Question: So I'm making a seekable video progress bar, and I need the playhead to have a transparent border around it, but such that it masks out progress bar that contains it and shows underlying video. Here's a diagram of what I need to do.

Assuming the diagonal lines represent the video playing underneath the progress bar, you can see how the border around the playhead should mask out the progress bar. Is there a good browser-safe way to do this?
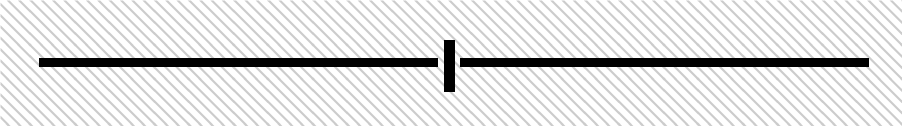
Answer: We create the video container first. Then, we create a container to house the seeker within. The seeker contains the 3 pieces that make up the 'scrollbar'. the left line, seek button, and right line.
'''
<div class="video">
<div class="container">
<div class="seeker">
<div class="left-line"></div>
<div class="seek-button"><a href="#"></a></div>
<div class="right-line"></div>
</div>
</div>
</div>
'''
Then the CSS to create the effect that you'er going for:
'''
.video{
width:920px;
height:300px;
position:relative;
border-radius:3px;
border:1px solid #ccc;
background:#ecebeb;
overflow:hidden;
}
.container{
width:90%;
height:90%;
margin:5%;
overflow:hidden;
position:relative;
}
.seeker{
width:90%;
position:absolute;
bottom:25px;
left:5%;
height:15px;
}
.left-line{
width:200%;
height:100%;
position:absolute;
left:-154%;
background:#000;
}
.right-line{
height:100%;
width:200%;
position:absolute;
right:-154%;
background:#000;
}
.seek-button{
width:8%;
height:25px;
position:absolute;
left:50%;
margin-left:-4%;
margin-top:-5px;
}
.seek-button a{
display:block;
height:100%;
width:10px;
background:#000;
position:absolute;
left:50%;
margin-left:-5px;
}
'''
What's impotant to note in the css is just the left and right offsets. we're simply creating lines that are as big as the element area and then offsetting them to the left and right. Since we're using % values for the width of everything, this is responsive..
Last but not least, include the jQUery UI library and leverage the 'draggable' function, declare a handle and exclude all dragging except for from this handle:
'''
$('.seeker').draggable({
axis: 'x',
handle: '.seek-button a',
containment: [-280, null, 475, null]
});
'''
The 'containment' property above is the 'x1,y2,x2,y2' coordinates within the '.seeker' element. 'null' indicates that we wish to leave the 'y' axis alone completely and only constrain the horizontal movement between these two coordinates.
That should be all you need.
<URL>